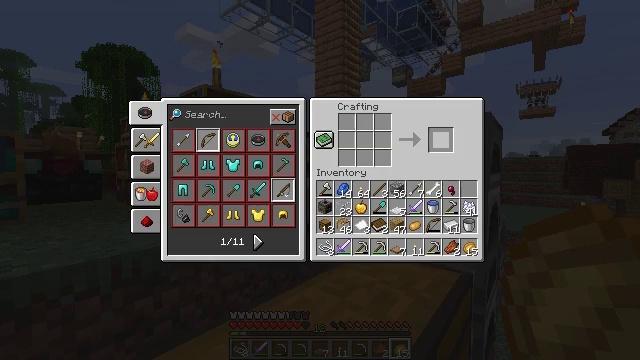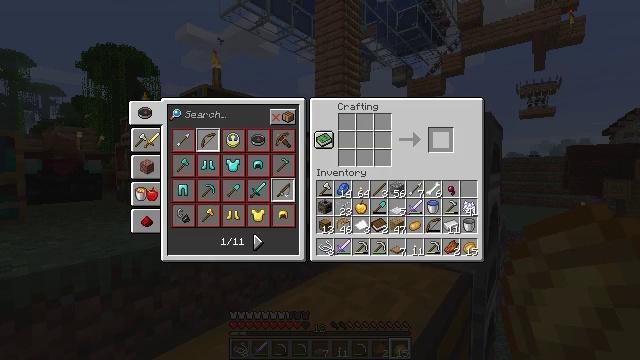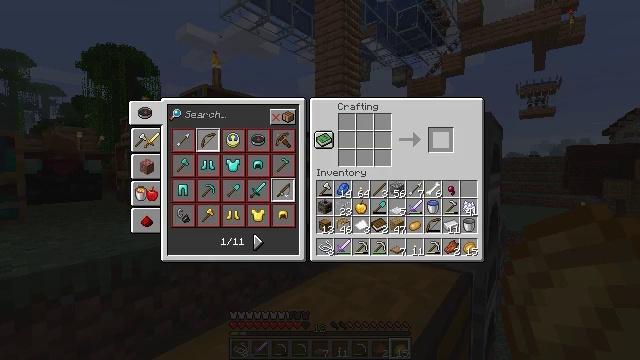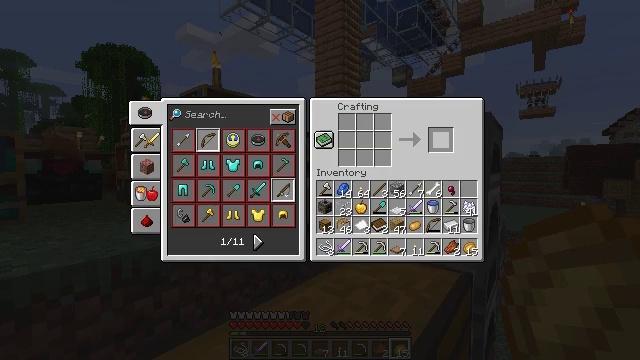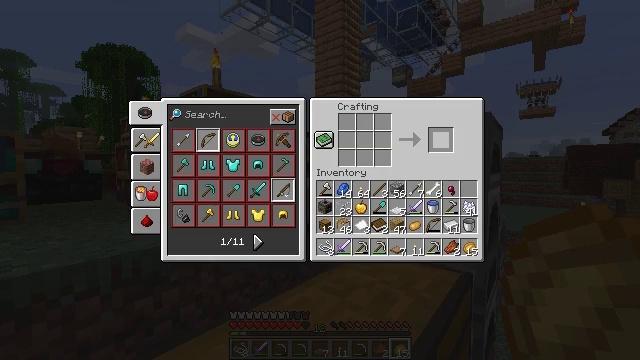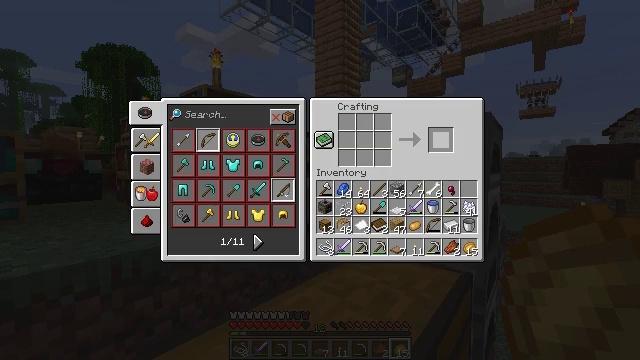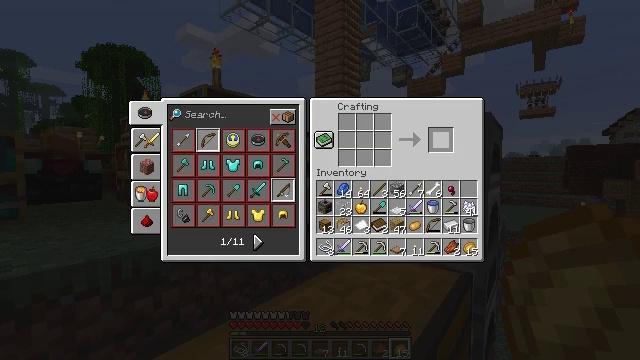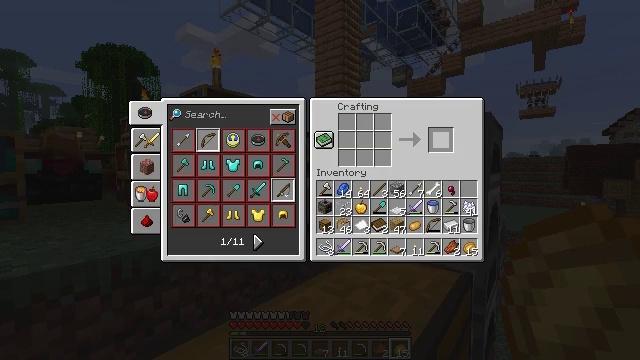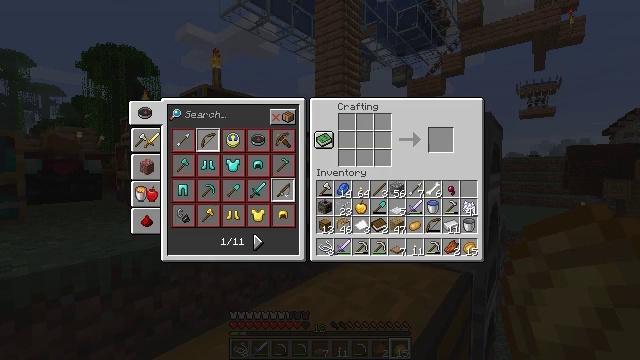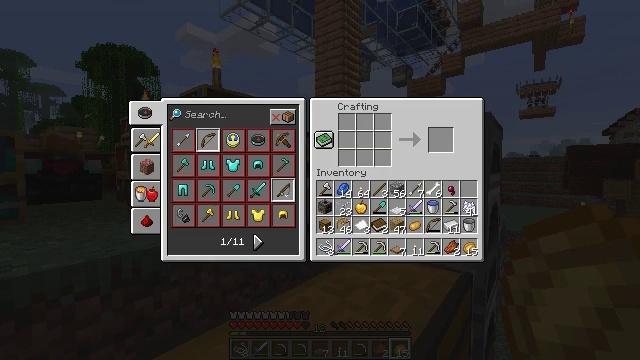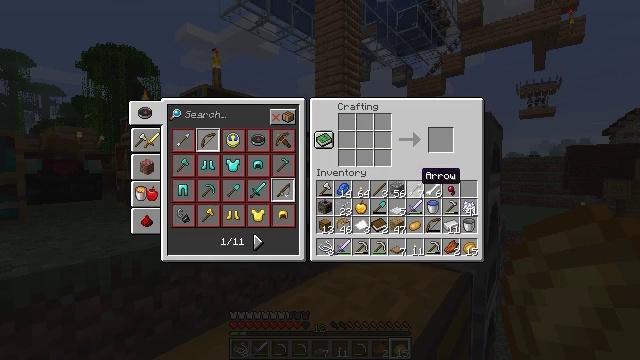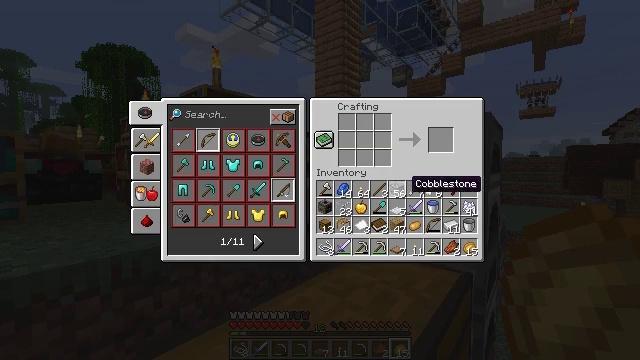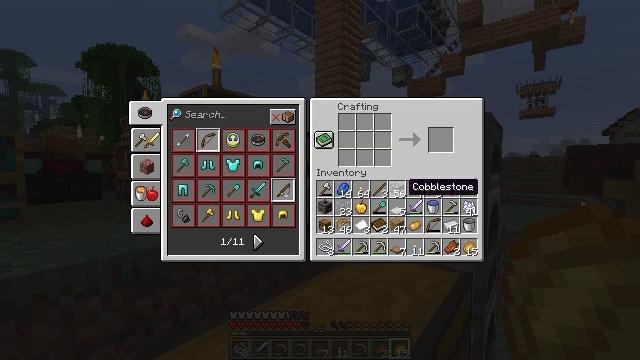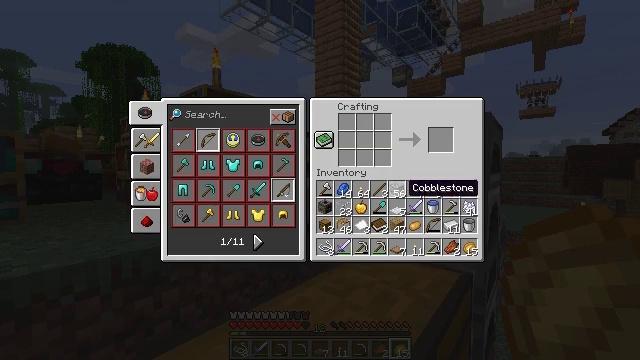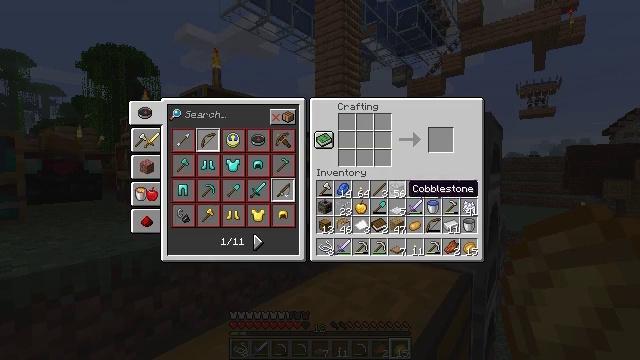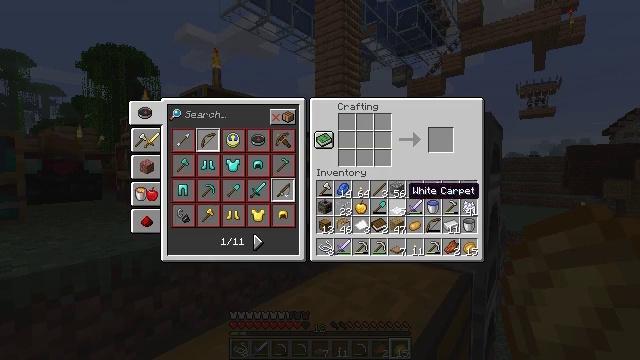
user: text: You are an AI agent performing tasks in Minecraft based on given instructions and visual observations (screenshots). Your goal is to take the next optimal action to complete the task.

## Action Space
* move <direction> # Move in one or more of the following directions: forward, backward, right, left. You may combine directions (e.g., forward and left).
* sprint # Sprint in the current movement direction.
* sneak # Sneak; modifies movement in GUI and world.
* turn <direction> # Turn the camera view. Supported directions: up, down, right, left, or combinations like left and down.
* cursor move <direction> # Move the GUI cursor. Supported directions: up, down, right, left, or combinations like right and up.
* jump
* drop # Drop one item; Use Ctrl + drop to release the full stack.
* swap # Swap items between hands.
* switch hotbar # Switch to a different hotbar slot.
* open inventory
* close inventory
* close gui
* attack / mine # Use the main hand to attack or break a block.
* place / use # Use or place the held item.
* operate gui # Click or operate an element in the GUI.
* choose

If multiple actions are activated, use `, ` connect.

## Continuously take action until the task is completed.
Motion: motion action
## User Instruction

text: Collect the stripped jungle log from the tree.
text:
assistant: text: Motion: sneak, open gui
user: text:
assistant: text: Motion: sneak
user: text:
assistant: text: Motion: sneak
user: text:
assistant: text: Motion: sneak
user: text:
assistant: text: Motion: no_op
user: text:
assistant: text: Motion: no_op
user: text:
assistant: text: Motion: no_op
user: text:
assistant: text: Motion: cursor move down
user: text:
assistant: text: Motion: cursor move left and down
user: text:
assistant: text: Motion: cursor move left and down
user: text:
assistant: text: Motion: cursor move left and down
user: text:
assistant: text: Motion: no_op
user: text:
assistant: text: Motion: no_op
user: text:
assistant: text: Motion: no_op
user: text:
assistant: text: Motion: no_op
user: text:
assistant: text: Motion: no_op
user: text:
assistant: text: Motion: cursor move right
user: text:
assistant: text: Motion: no_op
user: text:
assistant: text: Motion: no_op
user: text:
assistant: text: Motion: no_op
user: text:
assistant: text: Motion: no_op
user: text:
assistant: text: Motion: no_op
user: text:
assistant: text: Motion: no_op
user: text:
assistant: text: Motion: no_op
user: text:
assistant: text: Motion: close gui
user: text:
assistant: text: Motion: no_op
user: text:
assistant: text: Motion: turn left and down
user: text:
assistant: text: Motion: turn left and down
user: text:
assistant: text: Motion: turn down
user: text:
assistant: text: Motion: turn down